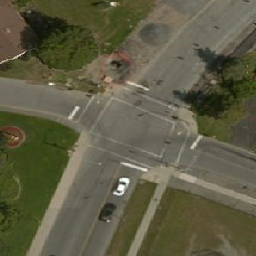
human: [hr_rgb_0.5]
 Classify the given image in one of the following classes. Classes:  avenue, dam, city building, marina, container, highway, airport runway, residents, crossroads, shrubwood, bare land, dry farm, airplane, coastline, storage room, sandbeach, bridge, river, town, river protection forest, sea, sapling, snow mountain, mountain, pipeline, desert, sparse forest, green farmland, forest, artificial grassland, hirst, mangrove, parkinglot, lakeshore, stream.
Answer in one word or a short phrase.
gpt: crossroads